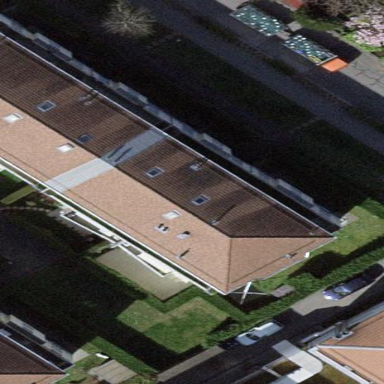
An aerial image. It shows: Image showing building with apartments.